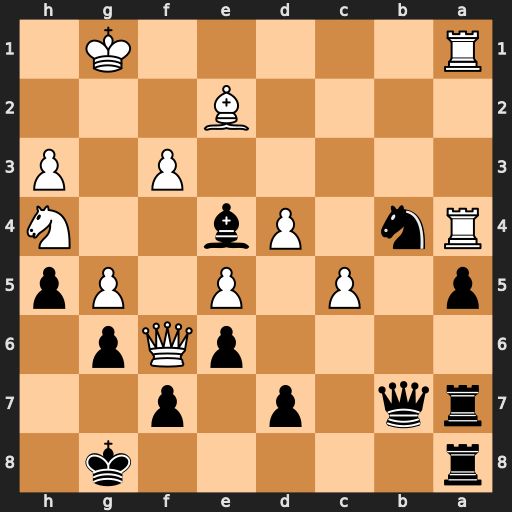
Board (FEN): r5k1/rq1p1p2/4pQp1/p1P1P1Pp/Rn1Pb2N/5P1P/4B3/R5K1
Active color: b
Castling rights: -
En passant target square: -
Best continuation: Nd5 fxe4 Nxf6